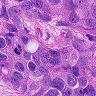
Metastatic tissue present: yes